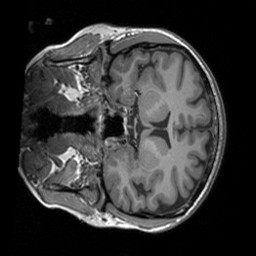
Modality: T1w
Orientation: coronal
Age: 25
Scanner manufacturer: siemens
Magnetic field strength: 3 T
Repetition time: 1.9 s
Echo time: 0.00252 s